Field crop: tomato
Growth stage: 1
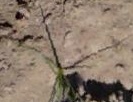
Species: cyperus